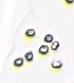
Label: Phaeocystis